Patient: sex M, age 55
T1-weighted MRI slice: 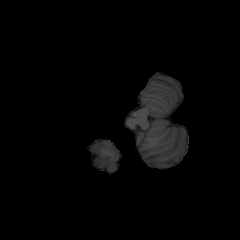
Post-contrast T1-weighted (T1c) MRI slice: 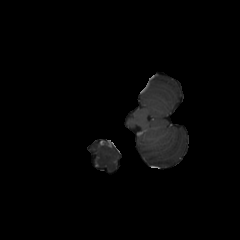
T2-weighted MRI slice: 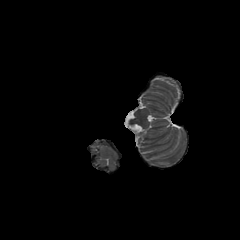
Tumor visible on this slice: no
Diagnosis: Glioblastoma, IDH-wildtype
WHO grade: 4